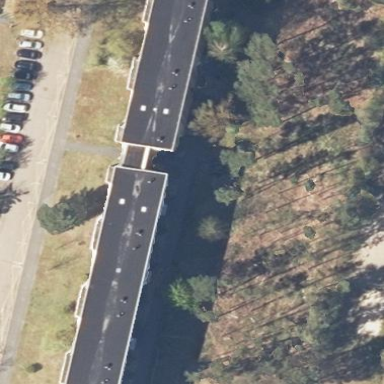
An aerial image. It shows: Residential apartments with flat roofs.